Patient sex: F
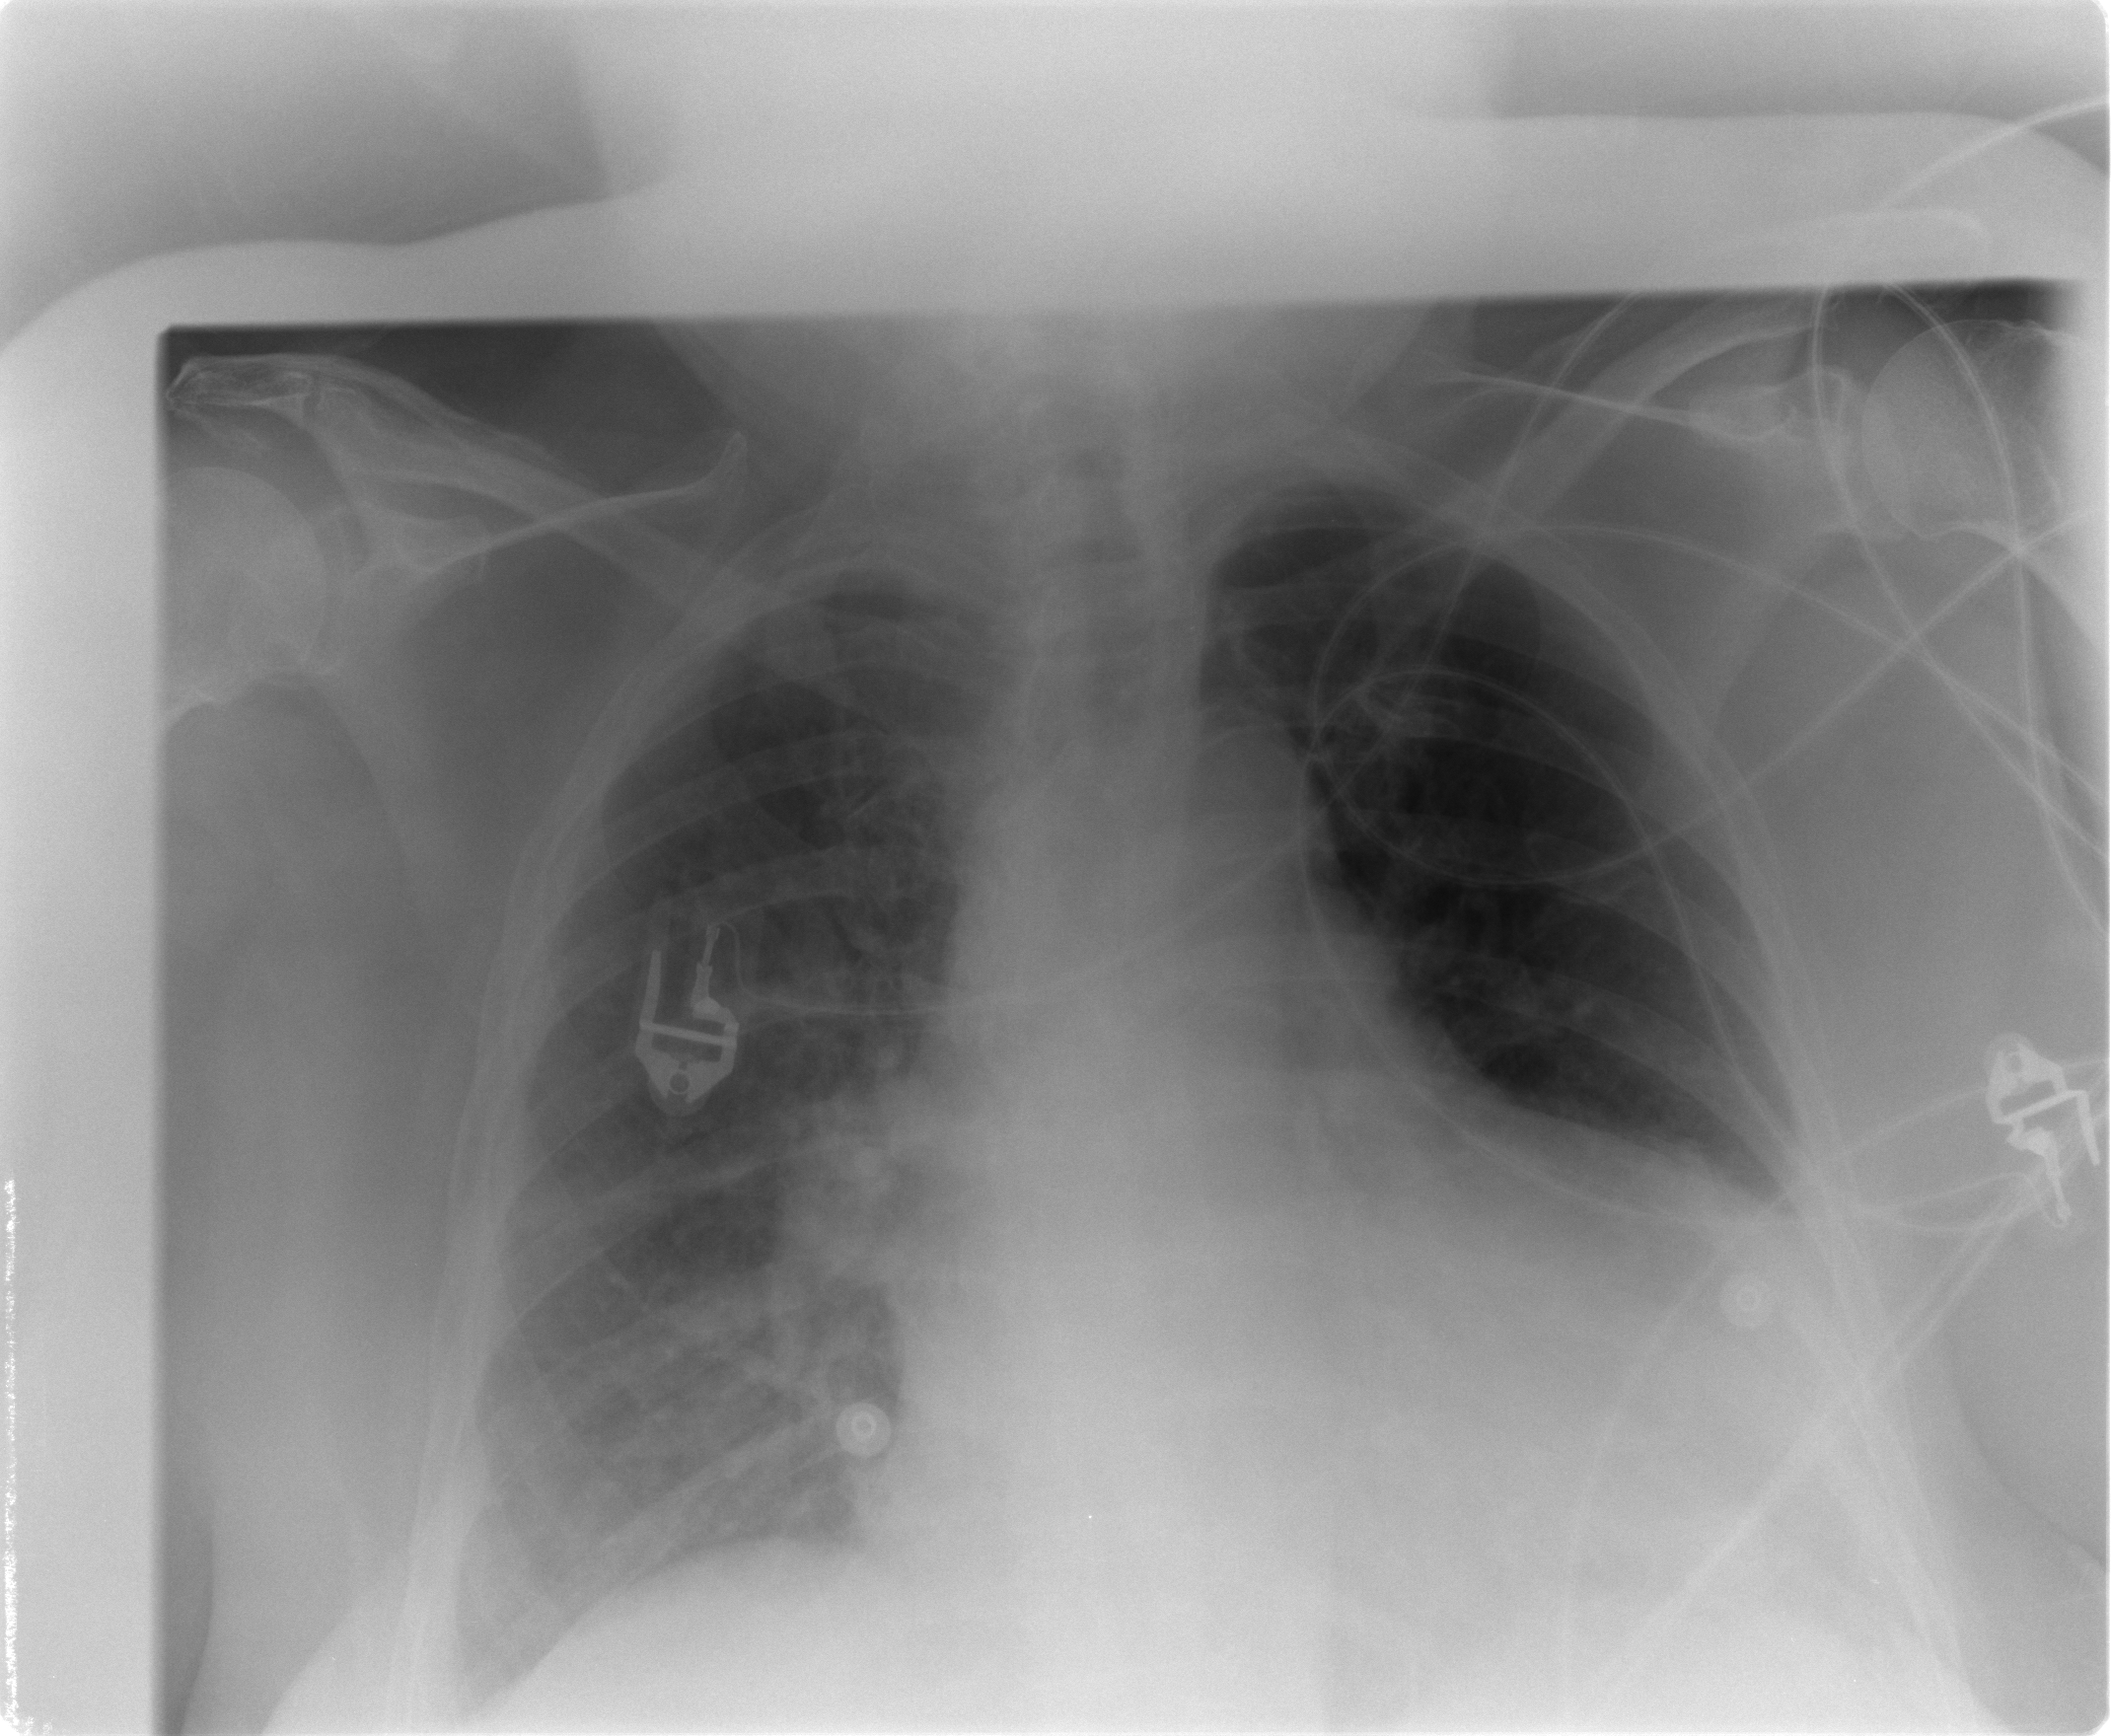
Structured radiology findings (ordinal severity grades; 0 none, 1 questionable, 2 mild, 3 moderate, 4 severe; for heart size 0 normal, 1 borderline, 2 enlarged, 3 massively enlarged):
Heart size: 2
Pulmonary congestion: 0
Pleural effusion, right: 0
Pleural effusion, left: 0
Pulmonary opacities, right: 2
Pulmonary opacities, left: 0
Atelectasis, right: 2
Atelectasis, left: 0